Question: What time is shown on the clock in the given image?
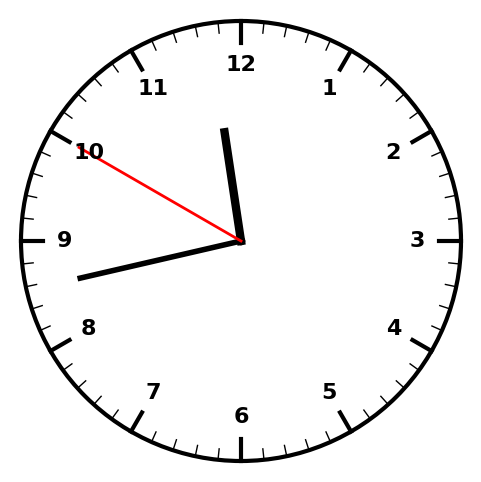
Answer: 11:42:50